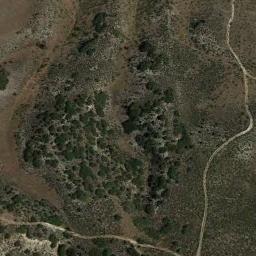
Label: chaparral